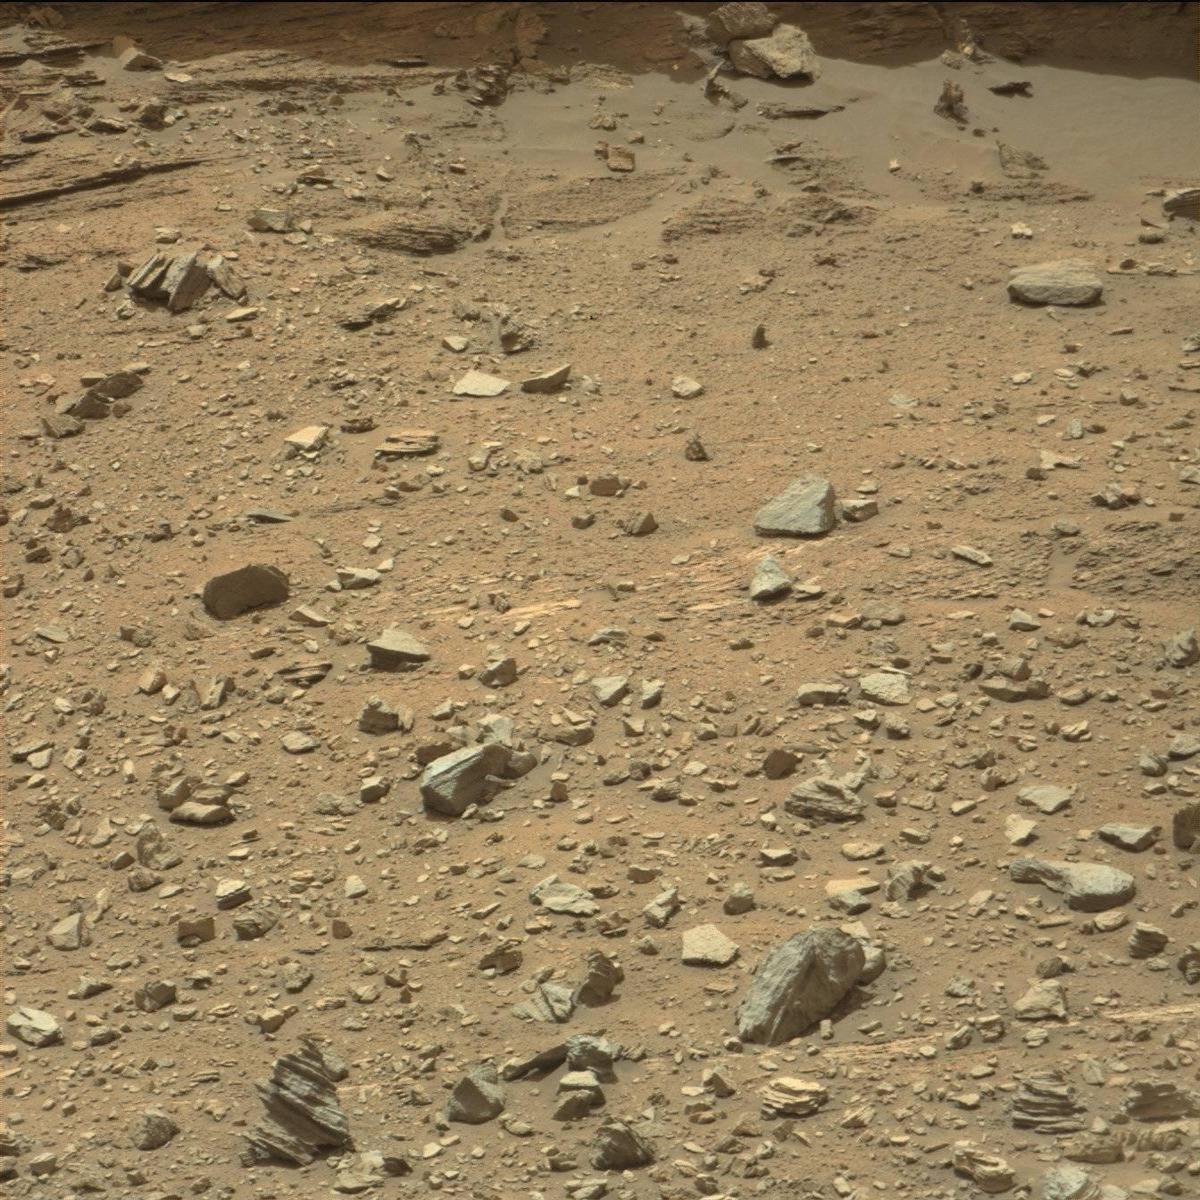
Terrain classes present: Bedrock, Rock, Sand / Soil